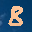
Label: 8